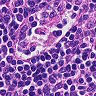
Metastatic tissue present: no